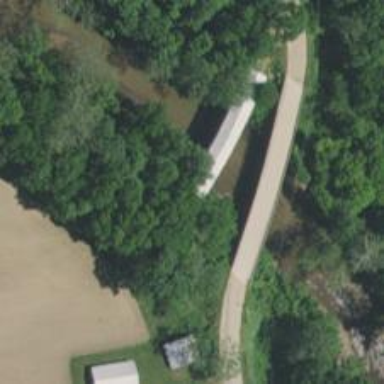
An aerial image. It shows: Covered bridge over unclassified road.